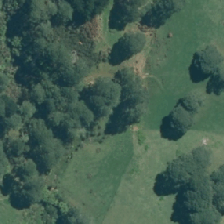
Land cover: manuka_kanuka